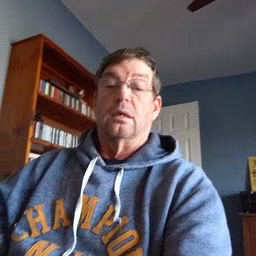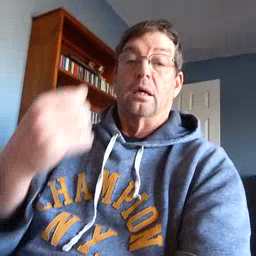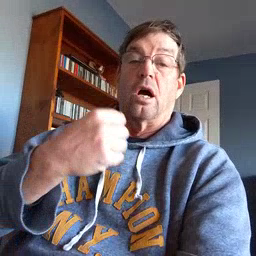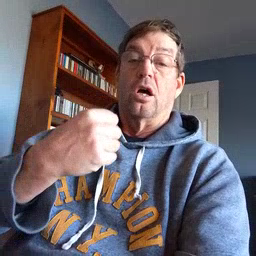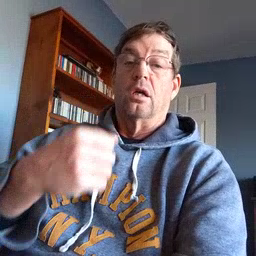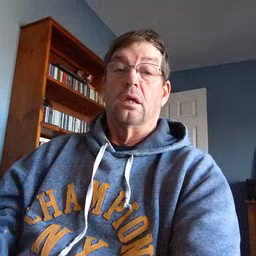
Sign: car